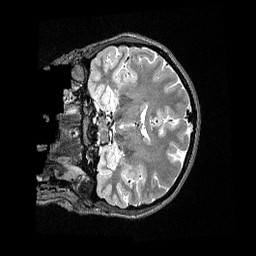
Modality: T2w
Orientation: coronal
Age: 28
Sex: female
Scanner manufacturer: siemens
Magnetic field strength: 3 T
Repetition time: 3.2 s
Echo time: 0.479 s